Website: lowes
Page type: billing-address
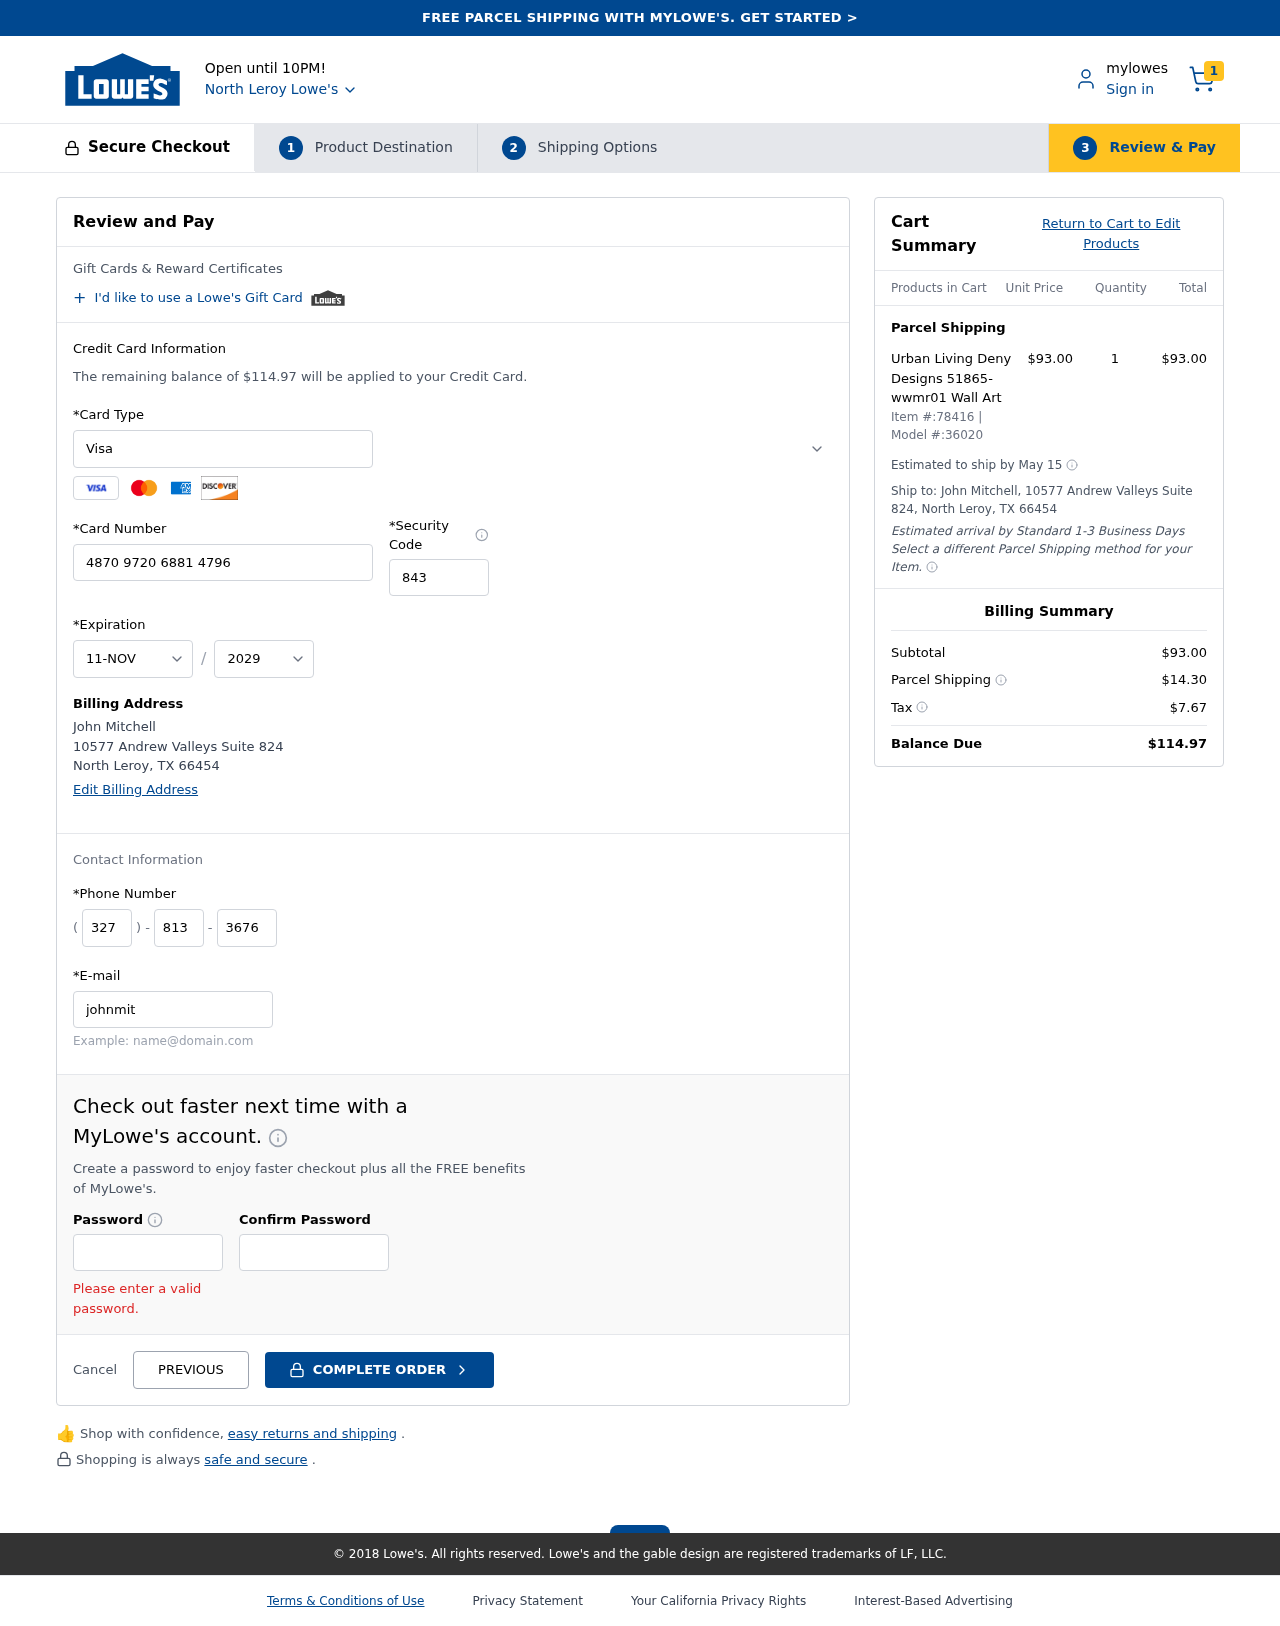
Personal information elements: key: PII_CARD_CVV
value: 843
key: PII_CARD_EXPIRY_MONTH
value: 11
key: PII_CARD_EXPIRY_YEAR
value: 29
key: PII_CARD_NUMBER
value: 4870 9720 6881 4796
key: PII_CARD_TYPE
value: Visa
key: PII_CITY
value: North Leroy
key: PII_CITY_STATE_ZIP
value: North Leroy, TX 66454
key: PII_EMAIL
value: johnmitchell@hotmail.com
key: PII_FULLNAME
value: John Mitchell
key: PII_PHONE_AREA
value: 327
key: PII_PHONE_PREFIX
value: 813
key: PII_PHONE_SUFFIX
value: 3676
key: PII_STREET
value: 10577 Andrew Valleys Suite 824
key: PII_FULLNAME2
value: John Mitchell
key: PII_STATE_ABBR
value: TX
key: PII_POSTCODE
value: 66454
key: PII_POSTCODE_FULL
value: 66454
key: PII_CITY_STATE
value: North Leroy, TX
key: PII_POSTCODE_NUMERIC
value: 66454
Product elements: key: PRODUCT1_NAME
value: Urban Living Deny Designs 51865-wwmr01 Wall Art
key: PRODUCT1_PRICE
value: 93
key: PRODUCT1_QUANTITY
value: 1
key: PRODUCT_ITEM_NUMBER
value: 78416
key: PRODUCT_MODEL_NUMBER
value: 36020
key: PRODUCT1_LINE_TOTAL
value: $93.00
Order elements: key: ORDER_NUM_ITEMS
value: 1
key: ORDER_TOTAL
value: $114.97
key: ORDER_SHIPPING_DATE
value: May 15
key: ORDER_SUBTOTAL
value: $93.00
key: ORDER_SHIPPING_COST
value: $14.30
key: ORDER_TAX
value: $7.67